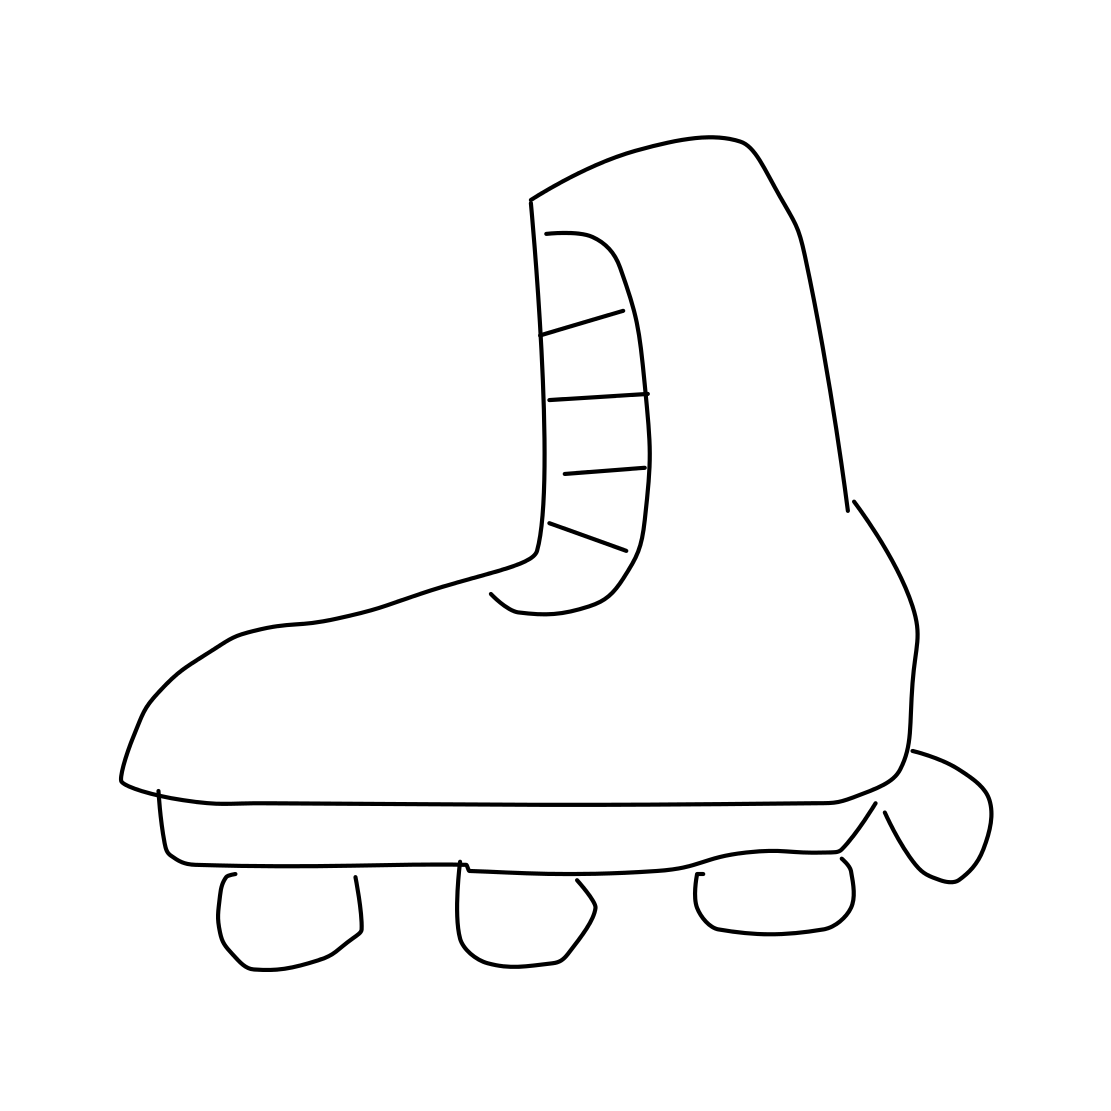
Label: rollerblades